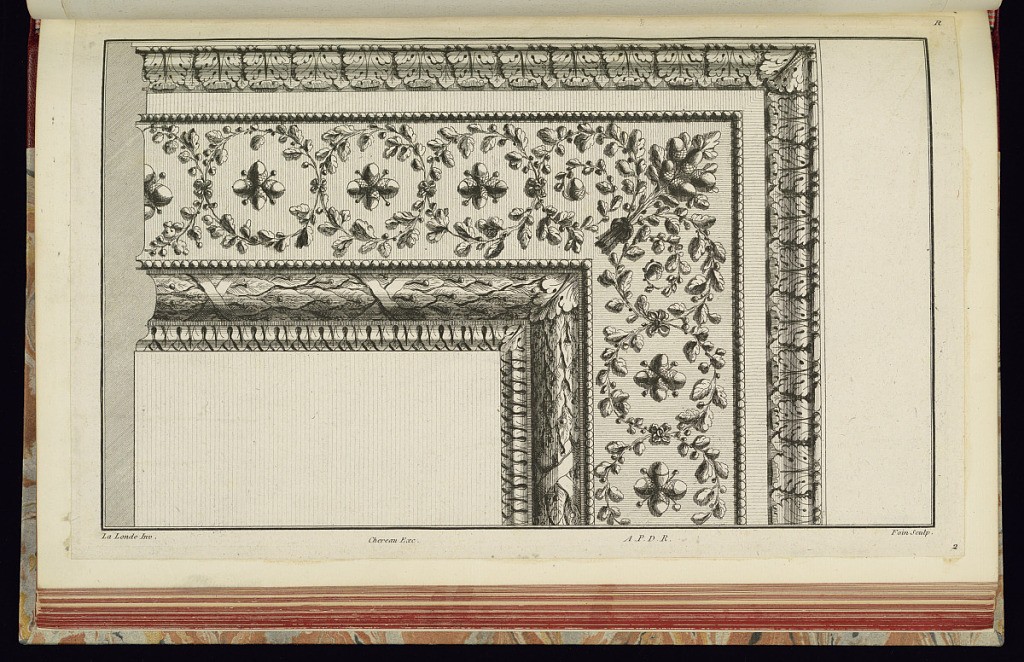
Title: Frame or Cornice Design
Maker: Richard de Lalonde, French, active 1780–96
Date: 1785-1788
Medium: Etching on off-white laid paper
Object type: Print
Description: Frame or cornice design with, from sight edge to back edge, leaf lamb tongue, striation, bound legs, striation, bead course, wide band of leaf branch guilloche with acorn rosettes, bead course, acanthus leaves. The plate is signed and numbered.